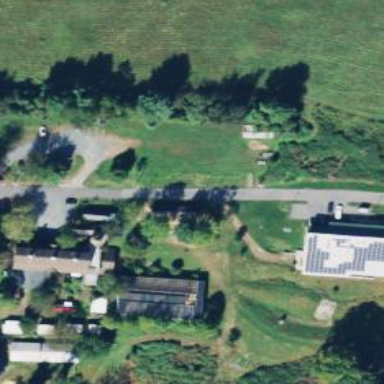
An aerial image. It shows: Animal shelter.